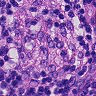
Metastatic tissue present: no